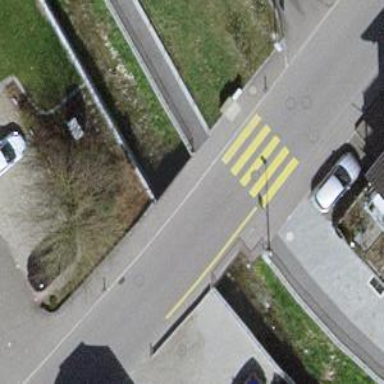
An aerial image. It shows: Sidewalk bridge over footway.